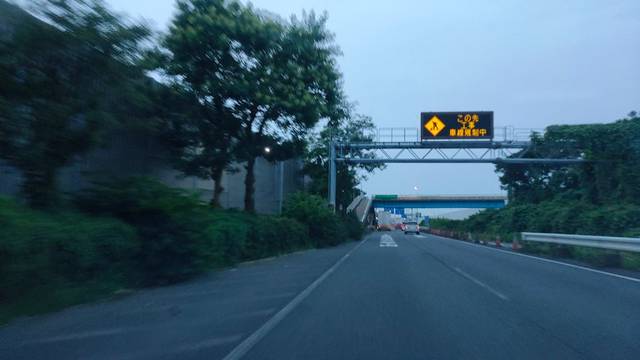
Region: Japan
Coordinates: 35.643, 139.895